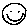
Label: smiley face